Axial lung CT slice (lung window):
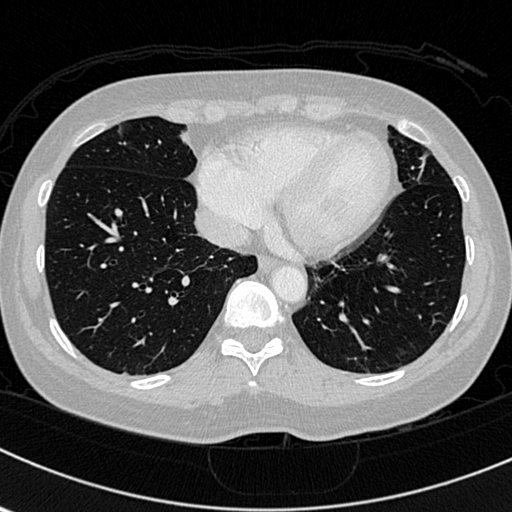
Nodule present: no